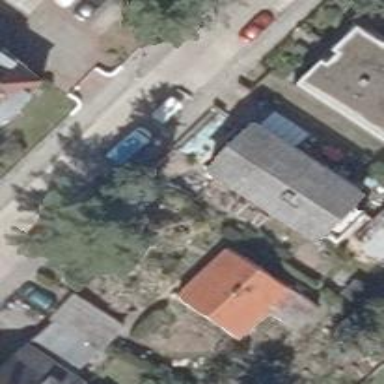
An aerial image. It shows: Detached building with flat roof.